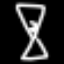
Label: hourglass